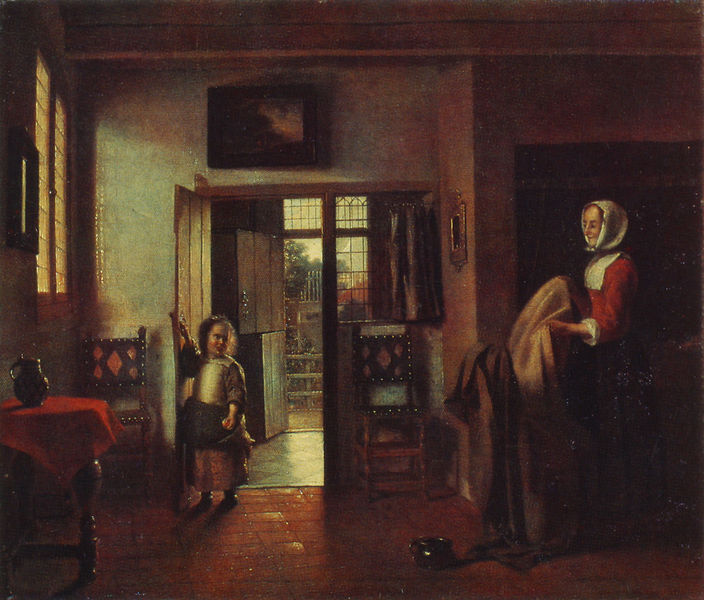
Titel: Im Schlafzimmer
Künstler: Pieter de Hooch
Institution: Karlsruhe, Staatliche Kunsthalle
Schlagwörter: dunkel, gemälde, grün, mädchen, fenster, frau, licht, raum, stuhl, stühle, tisch, tür, zimmer, ausblick, haus, rot, tuch, kleidung, kragen, bild, spiegel, tischdecke, tischtuch, vorhang, decke, innen, kind, mutter, garten, kanne, krug, lächeln, schürze, topf, magd, chair, oil, red, stair, window, country, dark, dress, interior, old, painting, room, table, woman, kopftuch, blanket, mirror, picture, brown, pot, stube, vase, fliesen, nachttopf, tracht, küche, girl, house, boy, child, light, frame, shadow, mother, door, outside, alkoven, home, stuh, dutch, genre, doorway, jug, daughter, bucket, mom, stune, housework, window pane, please, frau kind interieur, innenraum gemälde mobiliar, kleidung geschirr spielzeug, chores, walfloor, chorse, womanred